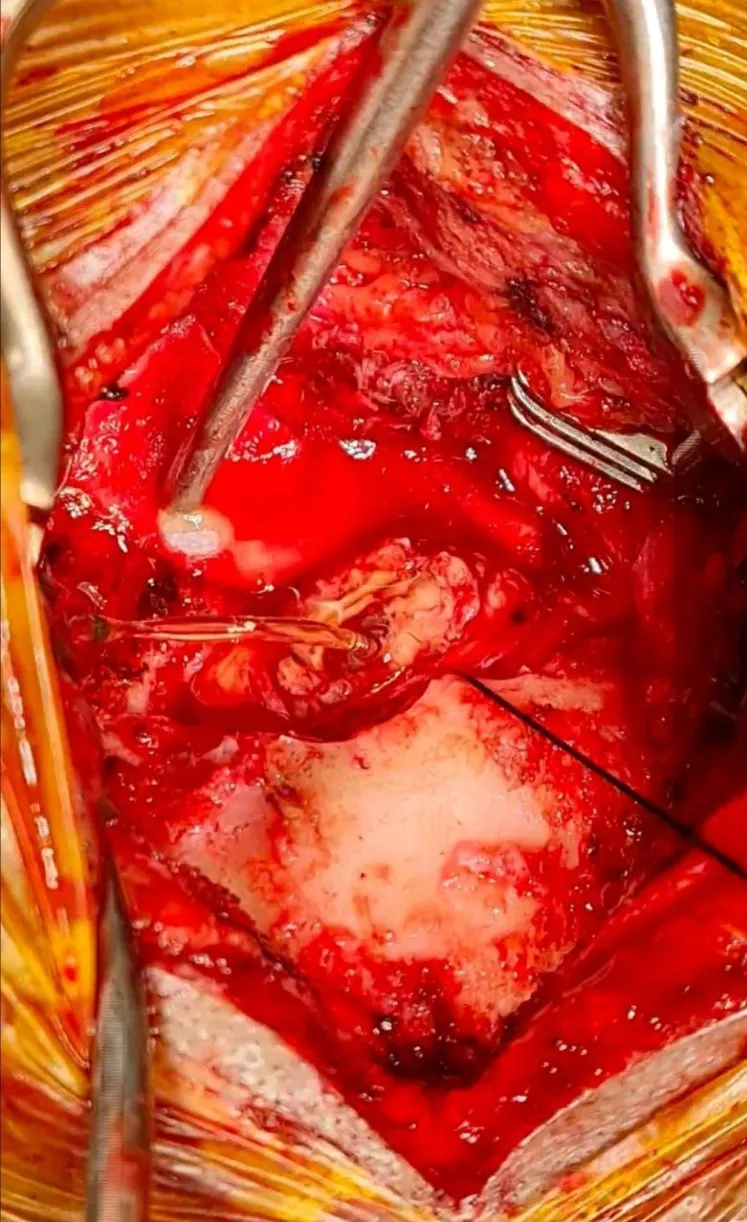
Intraoperative view. The cystic contains bursting out through the corticotomy side due to high pressure.
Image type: medical_photograph (other_medical_photograph)